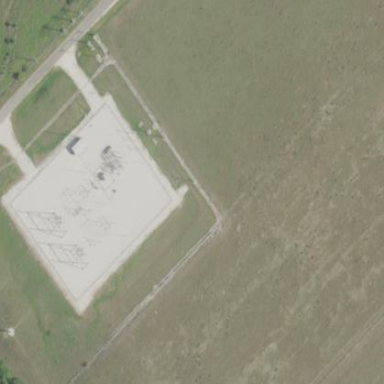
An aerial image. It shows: Distribution power substation secured by fence.